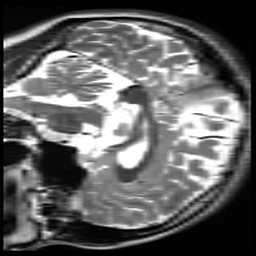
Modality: inplaneT2
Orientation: sagittal
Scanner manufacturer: siemens
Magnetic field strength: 3 T
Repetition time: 7.02 s
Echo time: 0.069 s